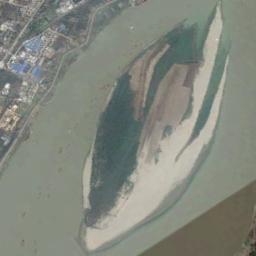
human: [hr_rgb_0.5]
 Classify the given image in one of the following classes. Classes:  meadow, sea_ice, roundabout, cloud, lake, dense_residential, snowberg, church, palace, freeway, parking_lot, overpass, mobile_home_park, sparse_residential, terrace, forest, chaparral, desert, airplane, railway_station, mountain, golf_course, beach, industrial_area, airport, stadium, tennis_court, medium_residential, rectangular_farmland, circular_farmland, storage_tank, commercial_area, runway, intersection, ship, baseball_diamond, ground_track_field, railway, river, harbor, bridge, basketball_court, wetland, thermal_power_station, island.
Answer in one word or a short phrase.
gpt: island